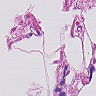
Metastatic tissue present: no